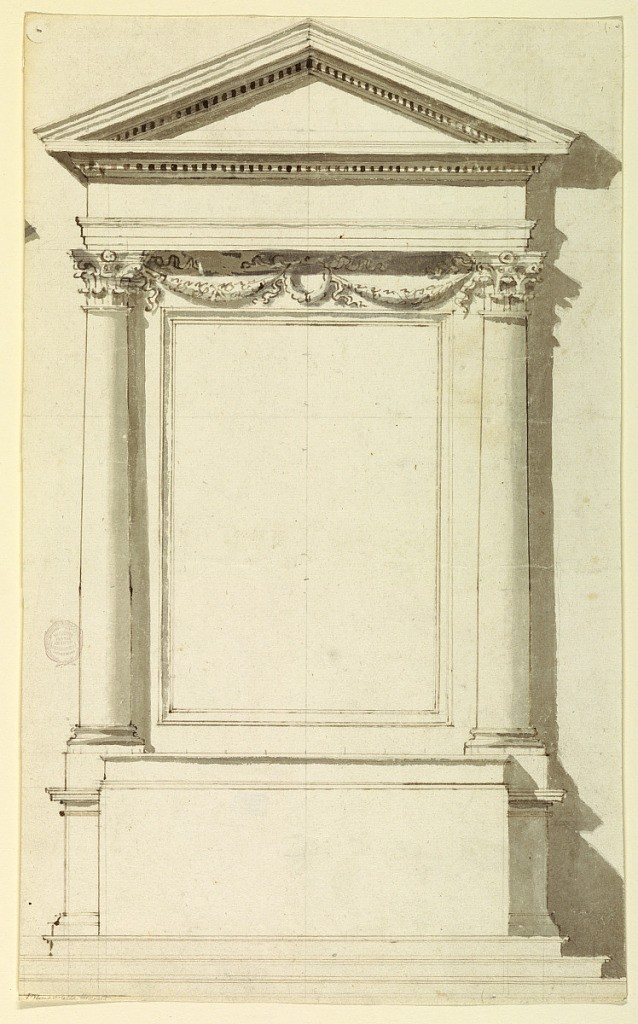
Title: Project for an altar
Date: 1775–1780
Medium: Pencil, pen, brush, sepia, and grey water color on paper
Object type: Drawing
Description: Vertical composition of an altar with festoons between the capitals. Upper left contains shadow of 1901-39-2577.